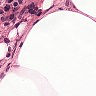
Metastatic tissue present: no